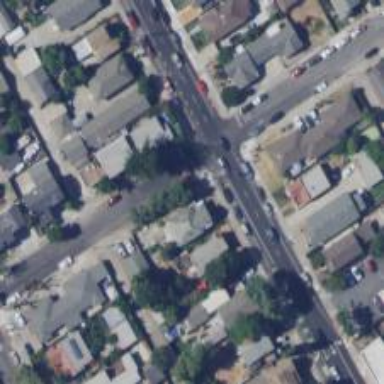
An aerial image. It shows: Residential road with separate sidewalk.